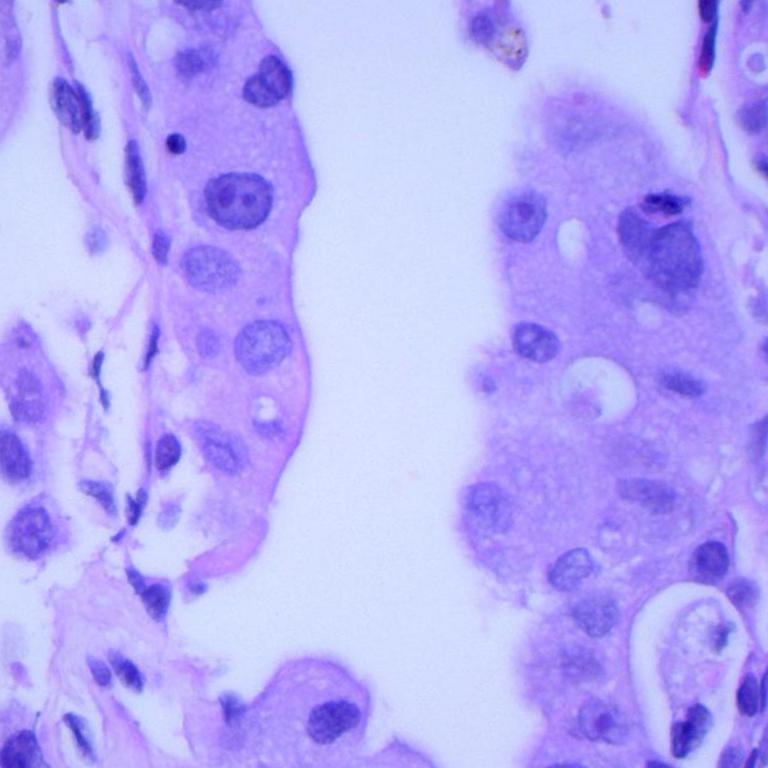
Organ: lung
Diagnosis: adenocarcinomas